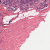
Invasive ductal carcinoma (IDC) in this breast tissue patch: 0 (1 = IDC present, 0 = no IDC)